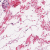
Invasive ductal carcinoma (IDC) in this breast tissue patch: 0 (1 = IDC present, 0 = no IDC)